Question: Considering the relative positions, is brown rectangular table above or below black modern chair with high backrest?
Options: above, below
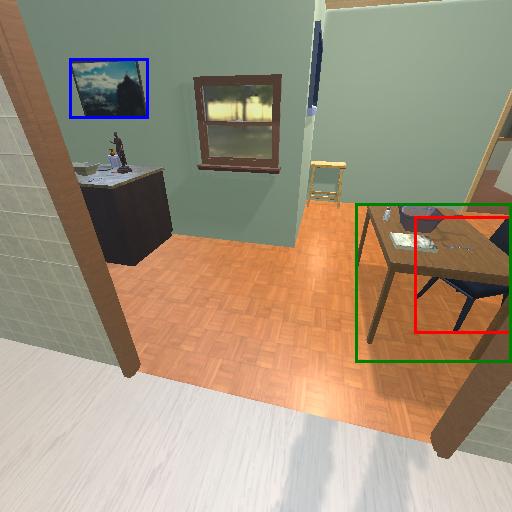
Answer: above